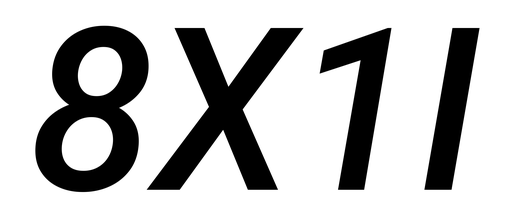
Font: Roboto-Italic_Medium_Italic